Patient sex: F
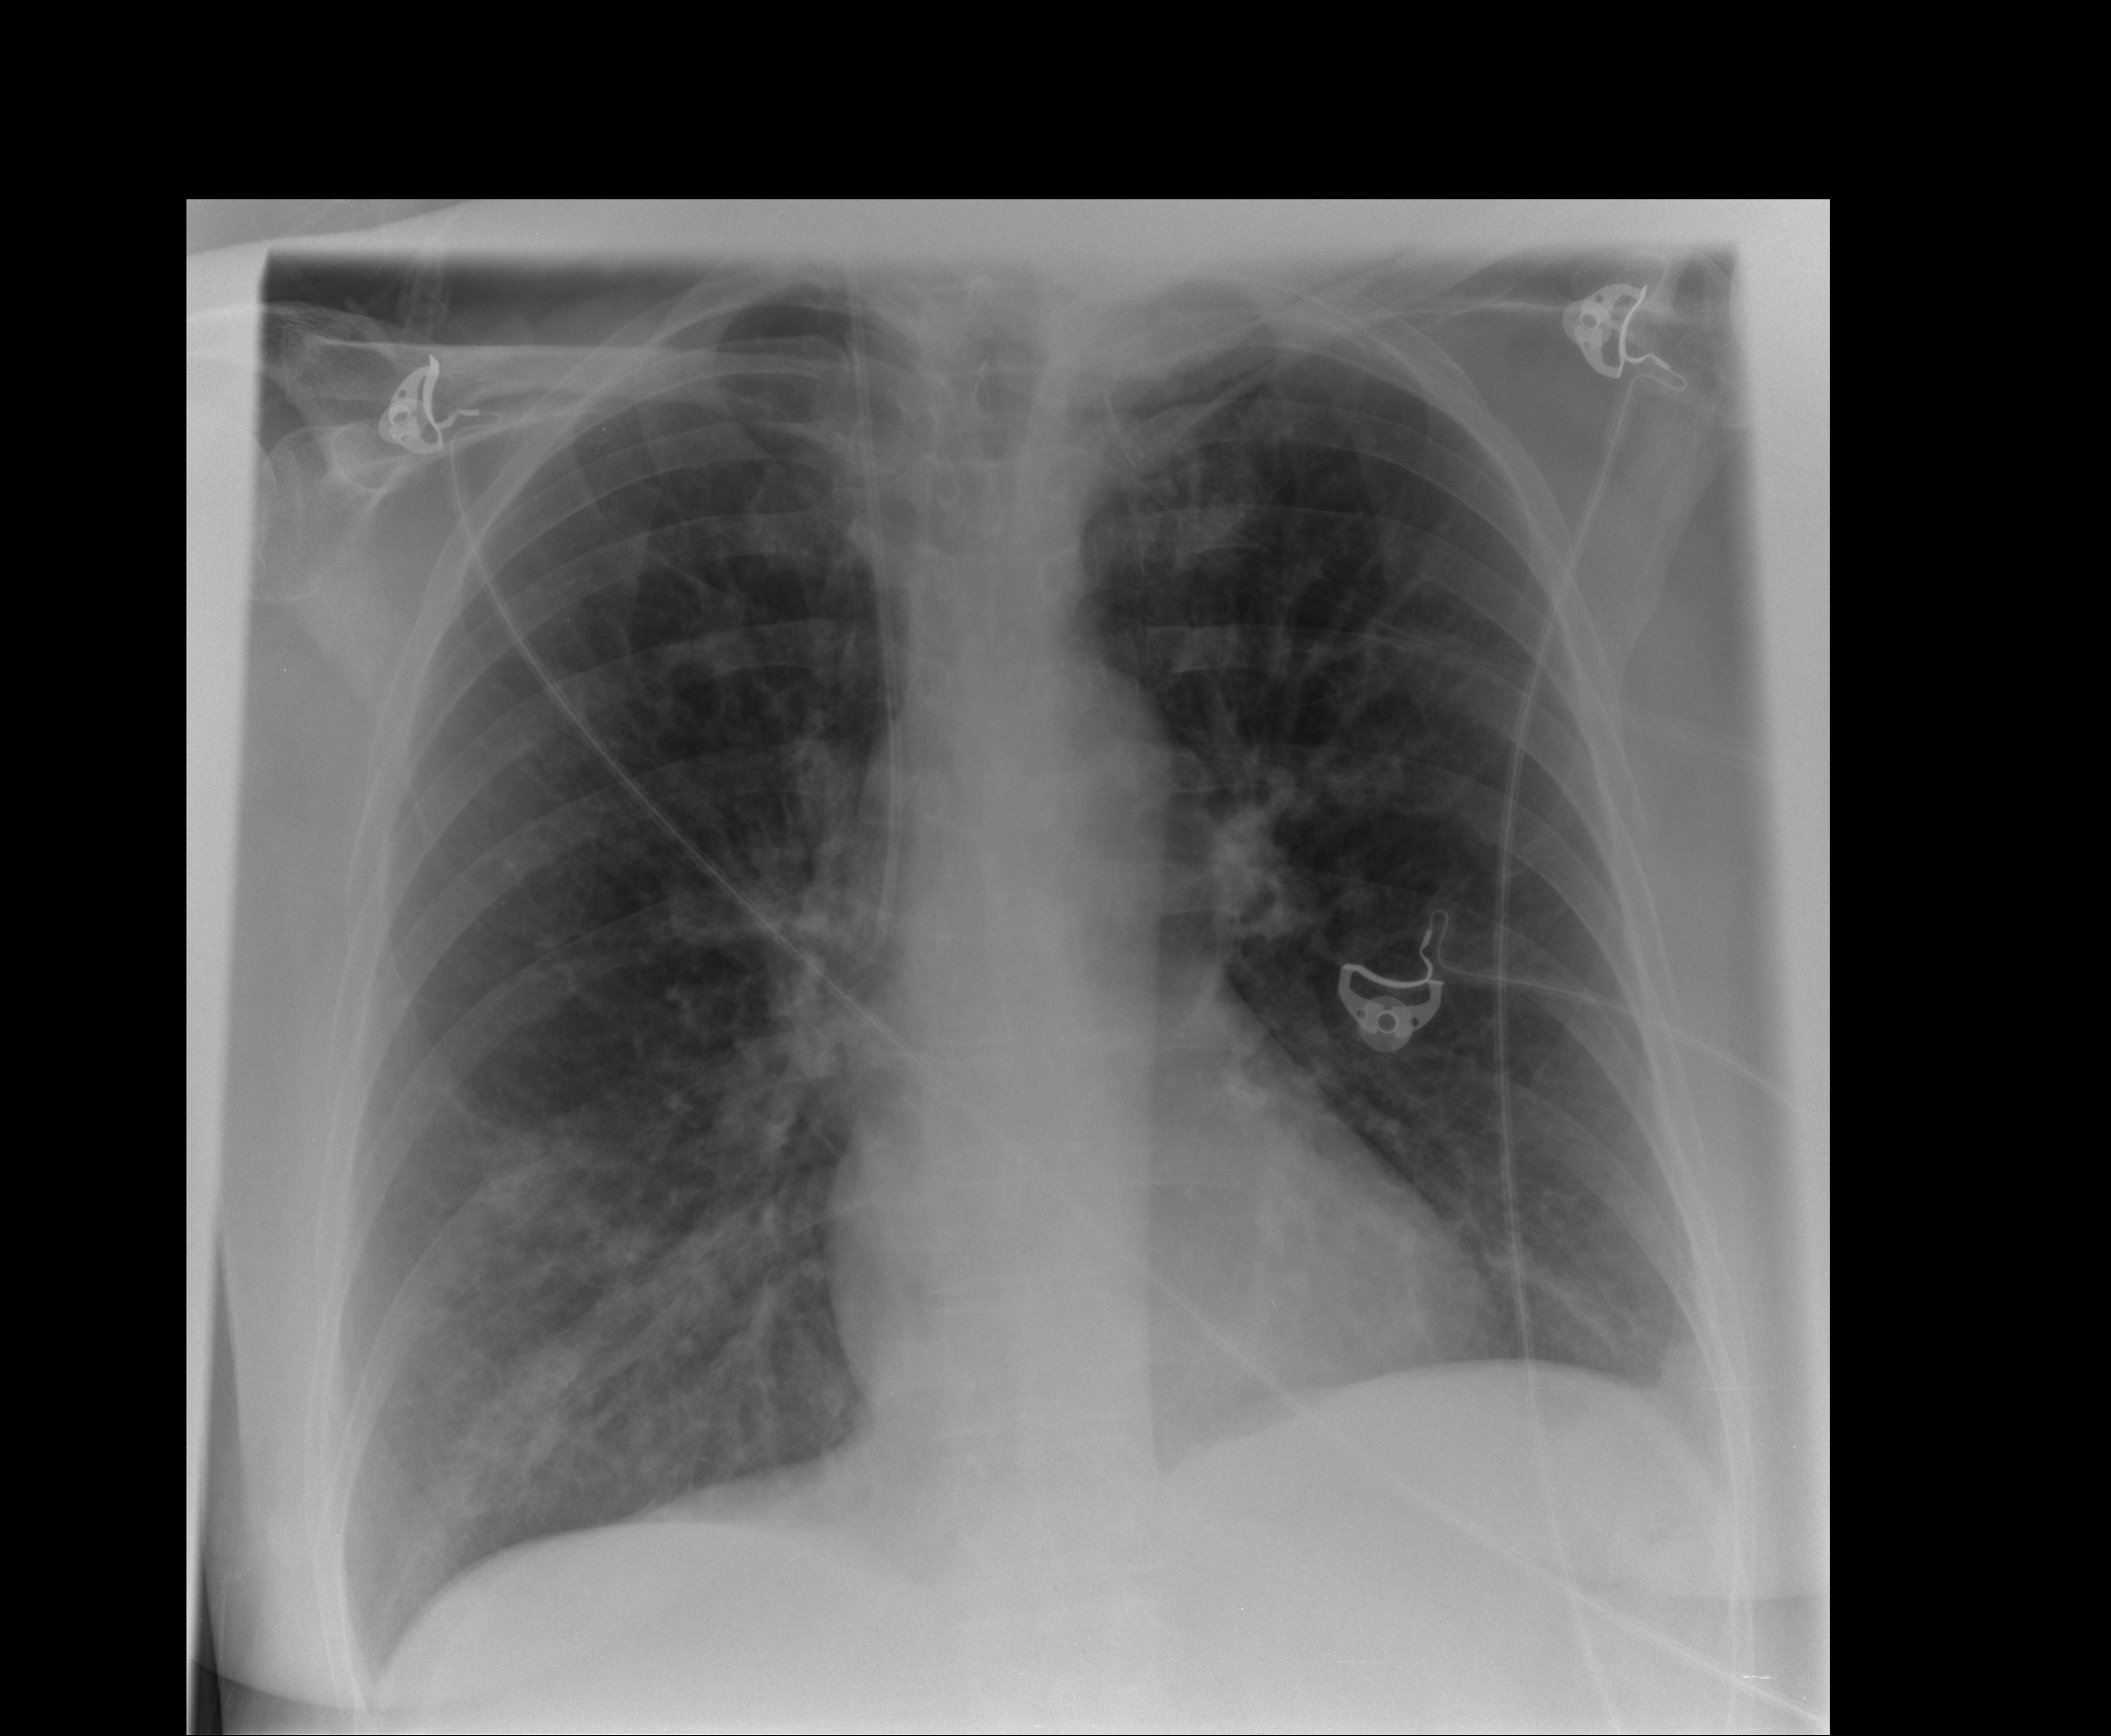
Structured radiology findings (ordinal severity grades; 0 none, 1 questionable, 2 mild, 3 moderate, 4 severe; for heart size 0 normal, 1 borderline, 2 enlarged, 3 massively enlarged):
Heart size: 0
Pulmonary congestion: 1
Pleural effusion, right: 0
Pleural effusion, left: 0
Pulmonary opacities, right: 3
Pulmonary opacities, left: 1
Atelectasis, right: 1
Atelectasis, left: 1